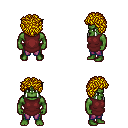
a pixel art fantasy rpg character, male body template, orc, green skin, maroon tunic, magenta pants, blonde curly afro hairstyle, four views (front, back, left, right), 2x2 character sprite sheet, small pixel art, hard edges, no anti-aliasing